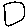
Label: square